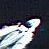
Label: Civil_yacht